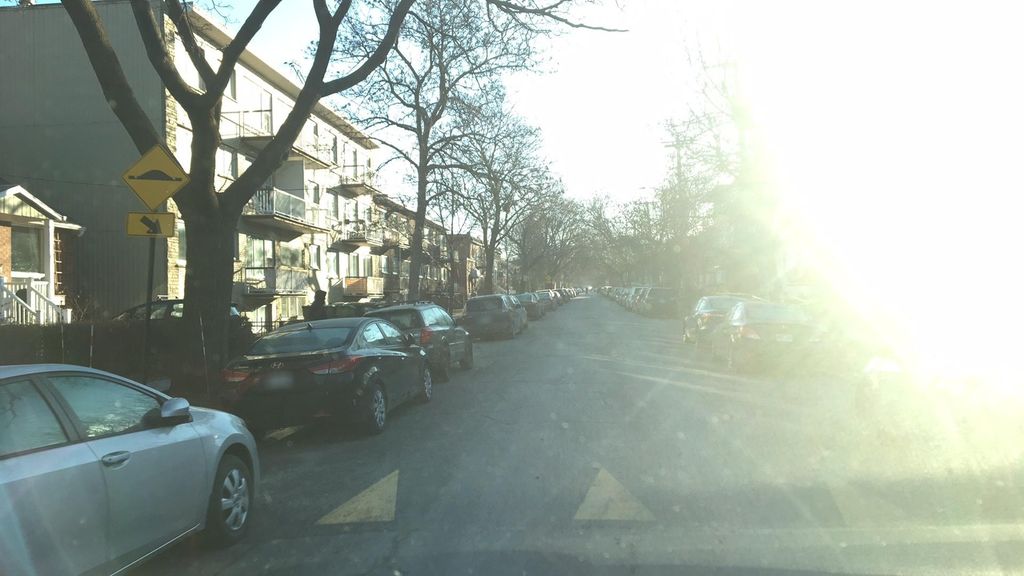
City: montreal